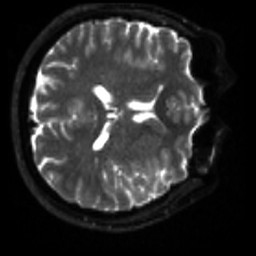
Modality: sbref
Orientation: axial
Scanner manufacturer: siemens
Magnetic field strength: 3 T
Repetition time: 4 s
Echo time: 0.0594 s